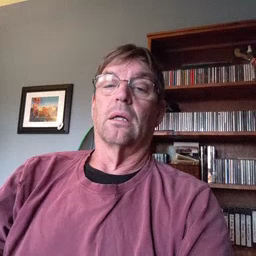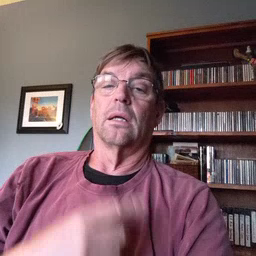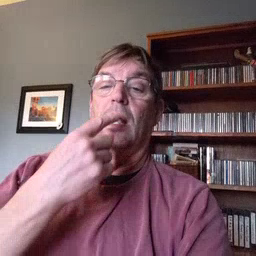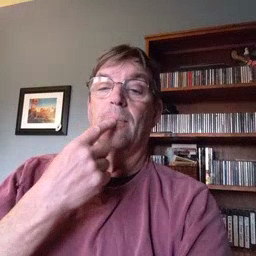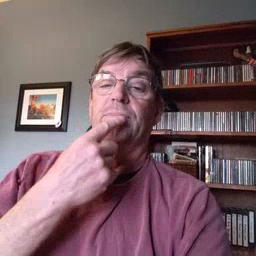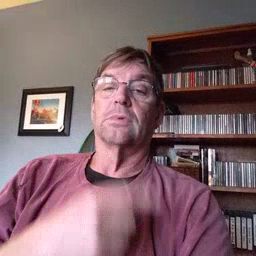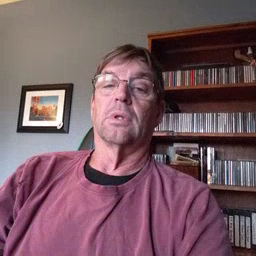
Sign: lips